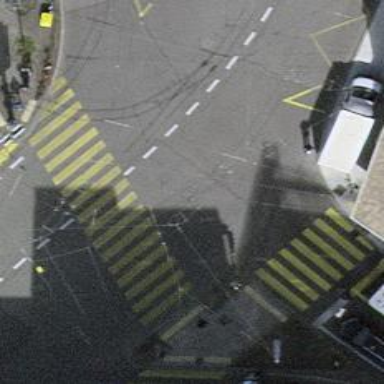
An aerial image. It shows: Road with traffic signals.